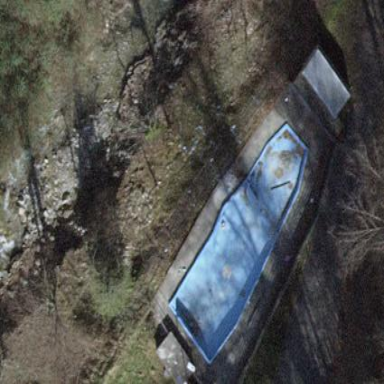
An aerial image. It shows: Swimming pool located in leisure land.